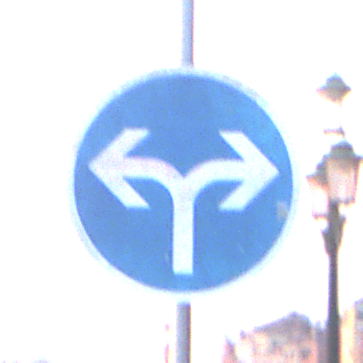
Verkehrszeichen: VorgeschriebeneFahrtrichtungRechtsOderLinks
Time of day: SunriseSunset
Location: Outdoor (Urban)
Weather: Clear
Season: NotSpecified
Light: Natural